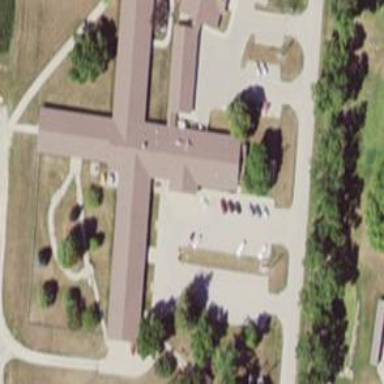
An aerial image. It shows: Nursing home.